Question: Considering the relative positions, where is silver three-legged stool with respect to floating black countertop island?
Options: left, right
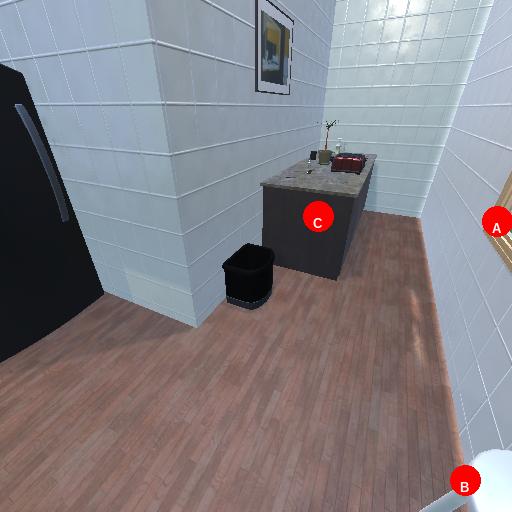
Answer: left